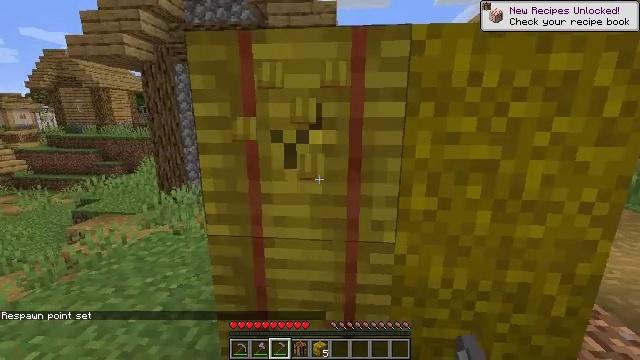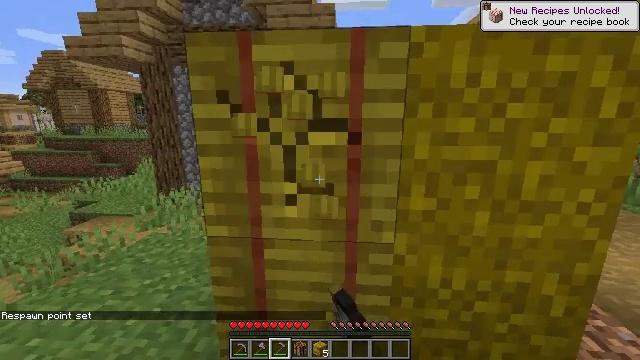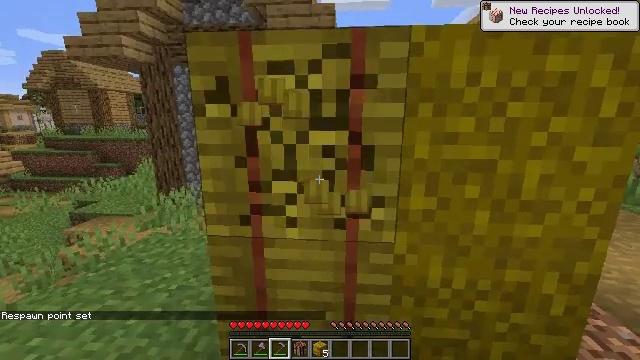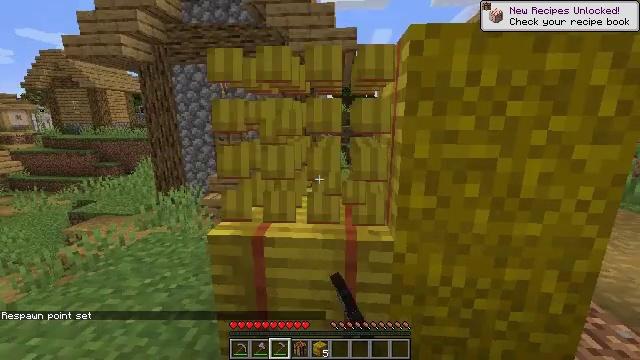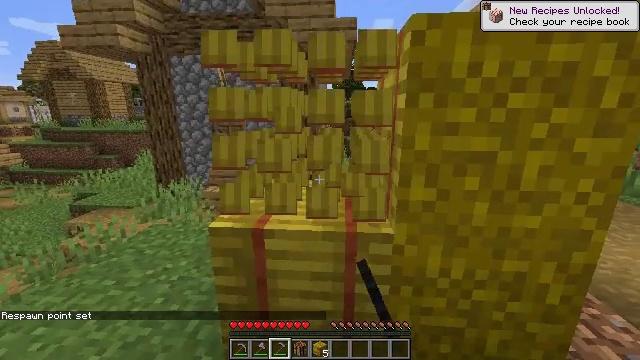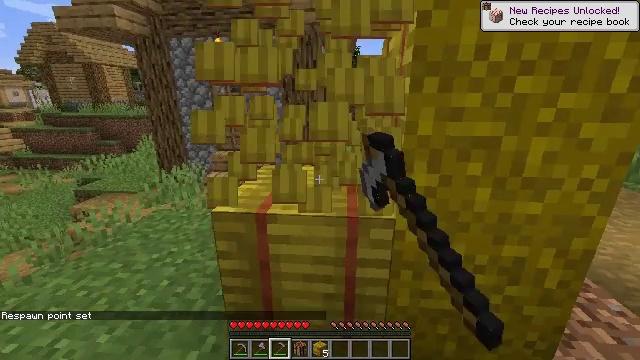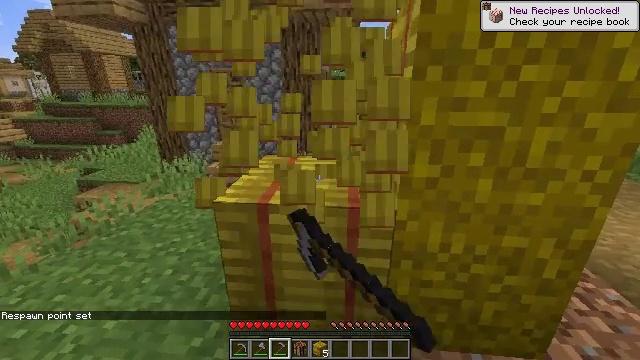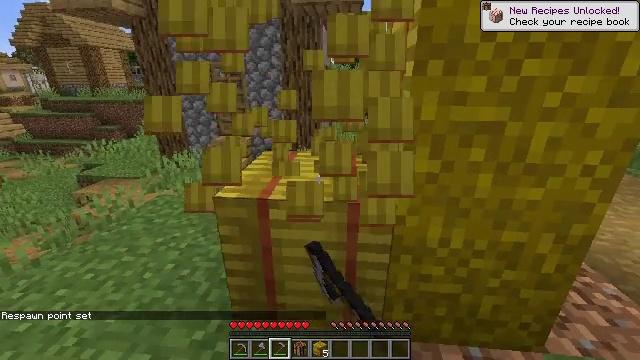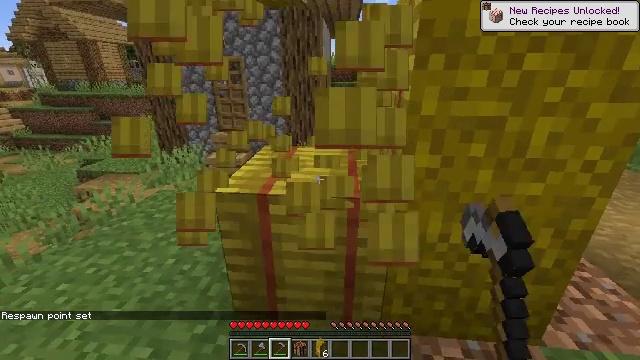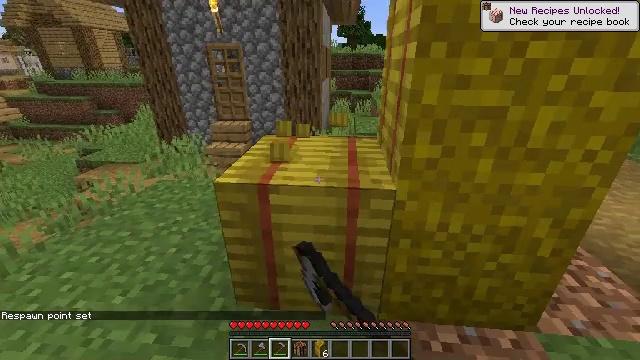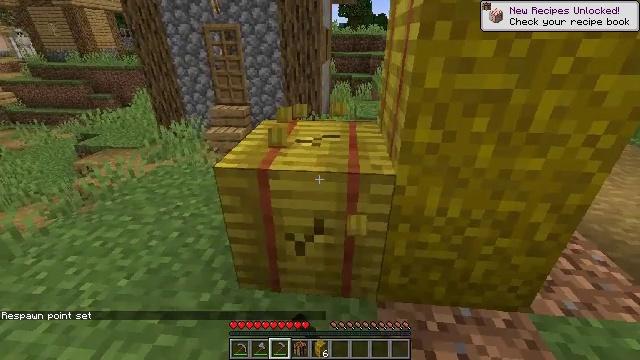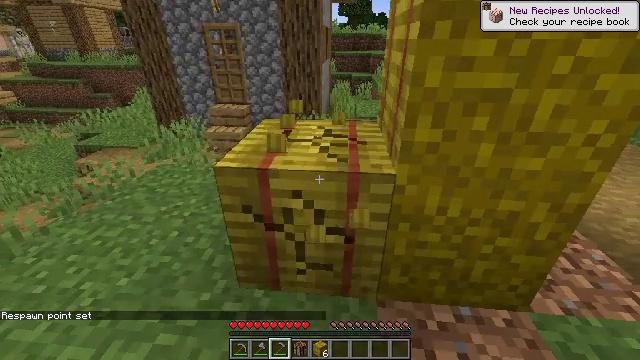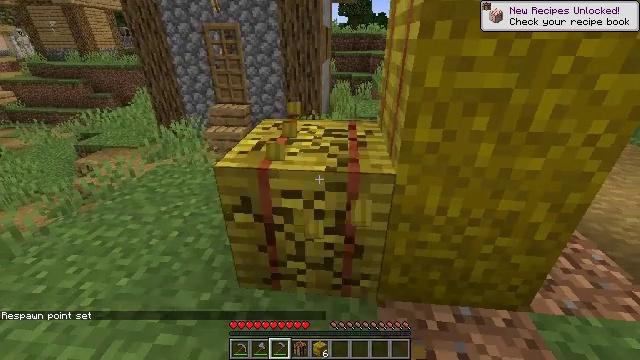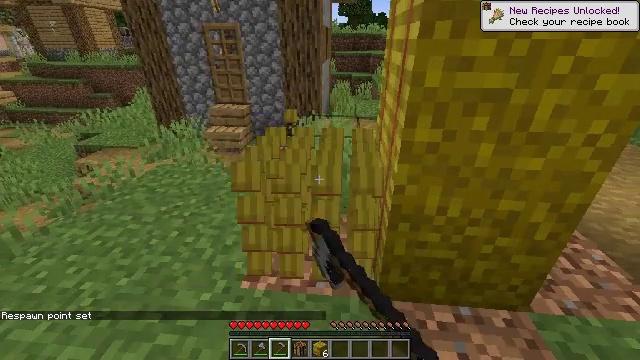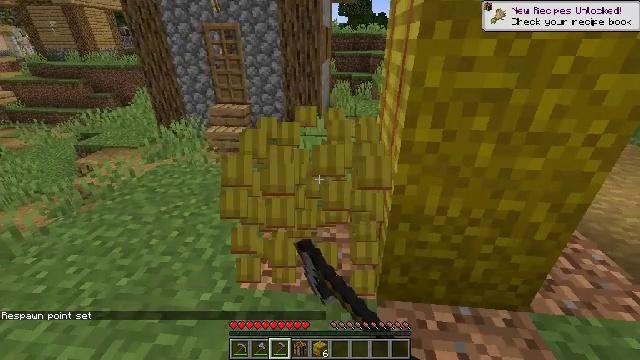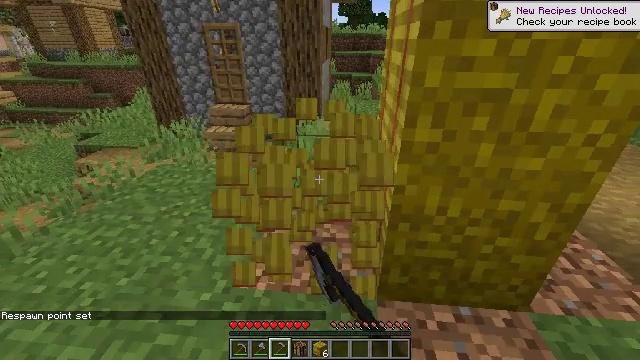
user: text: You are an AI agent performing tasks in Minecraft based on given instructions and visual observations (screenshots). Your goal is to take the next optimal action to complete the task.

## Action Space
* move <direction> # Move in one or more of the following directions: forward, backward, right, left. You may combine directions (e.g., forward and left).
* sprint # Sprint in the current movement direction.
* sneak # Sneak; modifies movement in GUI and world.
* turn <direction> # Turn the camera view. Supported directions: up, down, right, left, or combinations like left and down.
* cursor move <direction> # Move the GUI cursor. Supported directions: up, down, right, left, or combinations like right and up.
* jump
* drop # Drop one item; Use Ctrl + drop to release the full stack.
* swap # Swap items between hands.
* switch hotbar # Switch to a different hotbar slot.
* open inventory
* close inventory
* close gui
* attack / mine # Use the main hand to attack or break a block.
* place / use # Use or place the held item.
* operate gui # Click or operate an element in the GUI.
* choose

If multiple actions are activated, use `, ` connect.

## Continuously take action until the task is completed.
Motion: motion action
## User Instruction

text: Harvest hay blocks from the village.
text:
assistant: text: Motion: attack / mine
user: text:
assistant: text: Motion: attack / mine
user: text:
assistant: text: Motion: attack / mine
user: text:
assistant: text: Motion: turn down, attack / mine
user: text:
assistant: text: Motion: turn down, attack / mine
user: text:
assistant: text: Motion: turn down, attack / mine
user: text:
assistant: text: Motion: turn down, attack / mine
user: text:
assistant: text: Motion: turn down, attack / mine
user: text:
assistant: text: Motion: turn down, attack / mine
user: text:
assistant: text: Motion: turn down, attack / mine
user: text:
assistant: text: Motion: attack / mine
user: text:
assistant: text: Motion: attack / mine
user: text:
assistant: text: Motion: attack / mine
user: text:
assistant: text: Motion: attack / mine
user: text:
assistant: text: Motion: attack / mine
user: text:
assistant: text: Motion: turn right and up, attack / mine
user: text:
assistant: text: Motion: turn right and up, attack / mine
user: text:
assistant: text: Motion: turn right and up, attack / mine
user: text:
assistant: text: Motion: turn right, attack / mine
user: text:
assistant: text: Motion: turn right, attack / mine
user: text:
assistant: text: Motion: turn right, attack / mine
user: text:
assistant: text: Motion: attack / mine
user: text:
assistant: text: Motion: attack / mine
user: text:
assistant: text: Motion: turn down, attack / mine
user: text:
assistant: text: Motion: turn down, attack / mine
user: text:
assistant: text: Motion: attack / mine
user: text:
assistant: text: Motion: turn down, attack / mine
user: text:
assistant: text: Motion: turn down, attack / mine
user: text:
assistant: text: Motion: turn down, attack / mine
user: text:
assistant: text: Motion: turn down, attack / mine